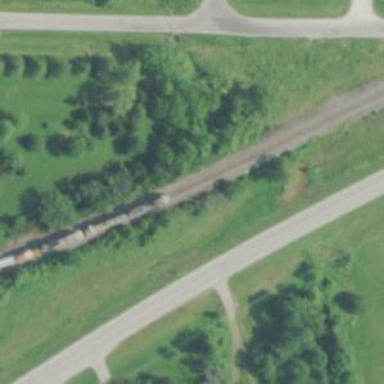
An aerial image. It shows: Railway track.